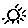
Label: sun